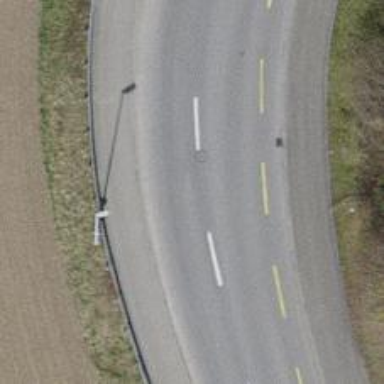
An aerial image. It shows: Tertiary road with asphalt surface. There is track for cyclists on the left side.